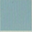
Piece: xx